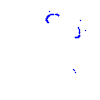
Particle: proton